Field crop: tomato
Growth stage: 1
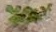
Species: portulaca